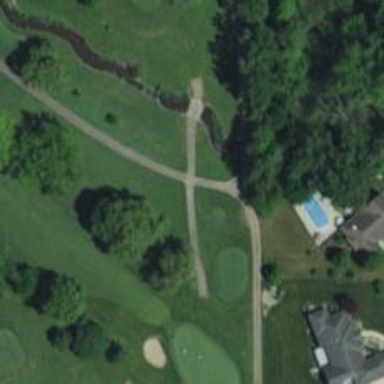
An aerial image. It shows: Service road used as golf cart path.